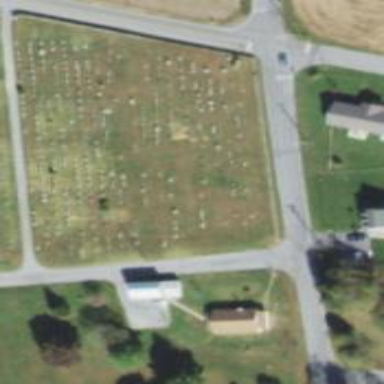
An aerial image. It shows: Cemetery.